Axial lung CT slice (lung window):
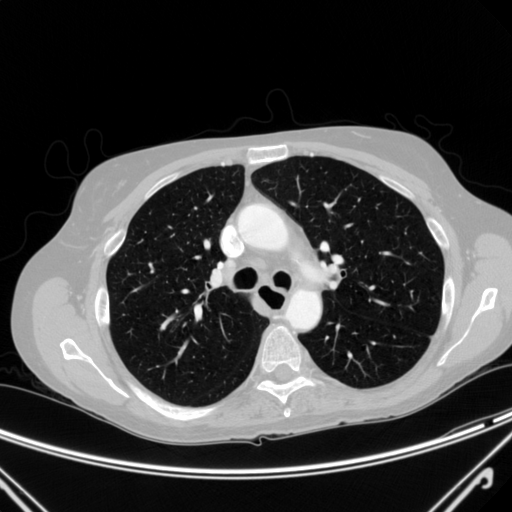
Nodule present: no